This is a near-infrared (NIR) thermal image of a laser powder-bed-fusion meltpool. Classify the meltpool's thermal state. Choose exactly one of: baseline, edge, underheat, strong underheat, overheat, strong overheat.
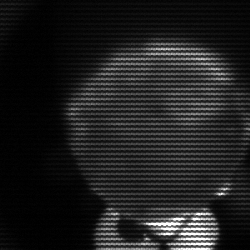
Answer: edge